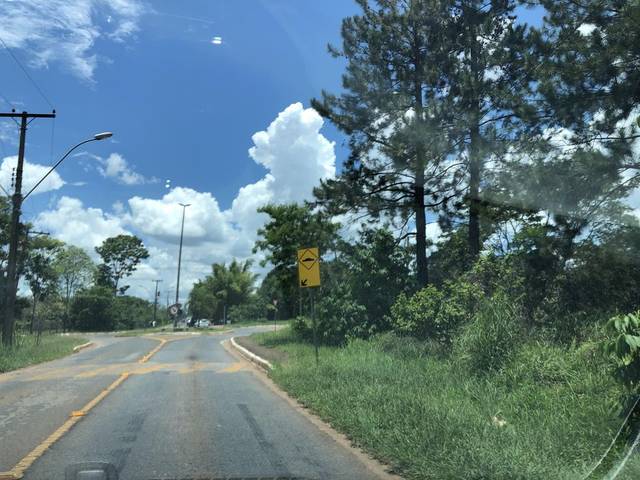
Region: Brazil
Coordinates: -15.897, -47.939